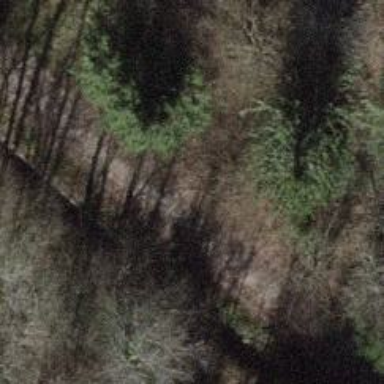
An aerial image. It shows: Unpaved track road.